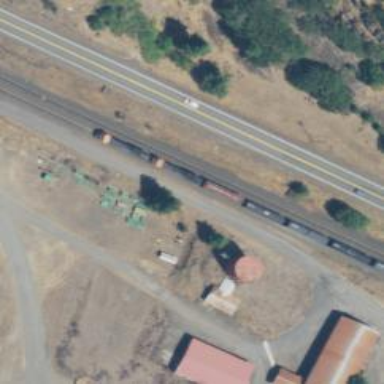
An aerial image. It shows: Railway siding for service.